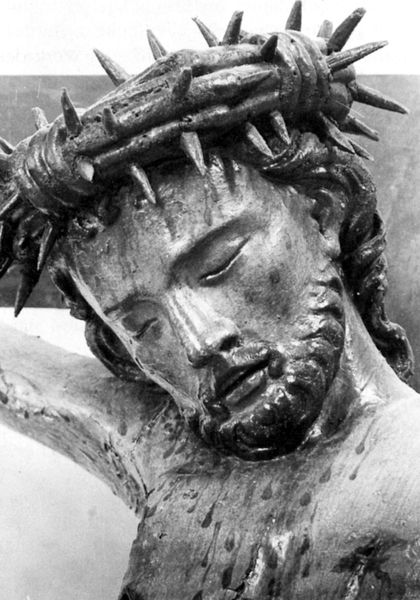
Titel: Jesus am Kreuz
Künstler: Liebenfelser Meister
Standort: (CH KantonThurgau), St. Katharinenthal (EU - CH - KantonThurgau)
Schlagwörter: kopf, mann, brust, haar, holz, mund, nase, ohr, stirn, bart, arm, augen, gesicht, tod, tot, vollbart, figur, haare, augenbrauen, krone, ohren, detail, brauen, glanz, nagel, geschlossen, foto, blut, kreuz, religion, schwarzweiß, kranz, schnitzerei, flecken, christus, jesus, jesus christus, kreuzigung, achsel, dornen, kruzifix, schmerzen, tropfen, christentum, dornenkrone, ohre, foro, geschnitzt, friedlich, schwarz/weiss, toto, geißel, dornkrone, schwäche, schmerzenmann